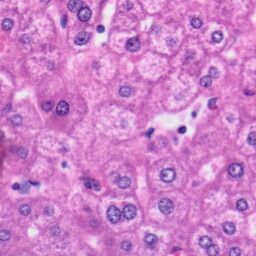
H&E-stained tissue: Liver